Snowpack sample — Snodgrass Mountain, Crested Butte, Colorado (2/4/25, 12:06 PM MST)
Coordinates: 38.923, -106.968
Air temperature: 35 °F
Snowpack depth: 80 cm
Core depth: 20 cm
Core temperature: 33.8 °F
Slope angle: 14°, slope face: 78°
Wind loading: low
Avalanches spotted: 0
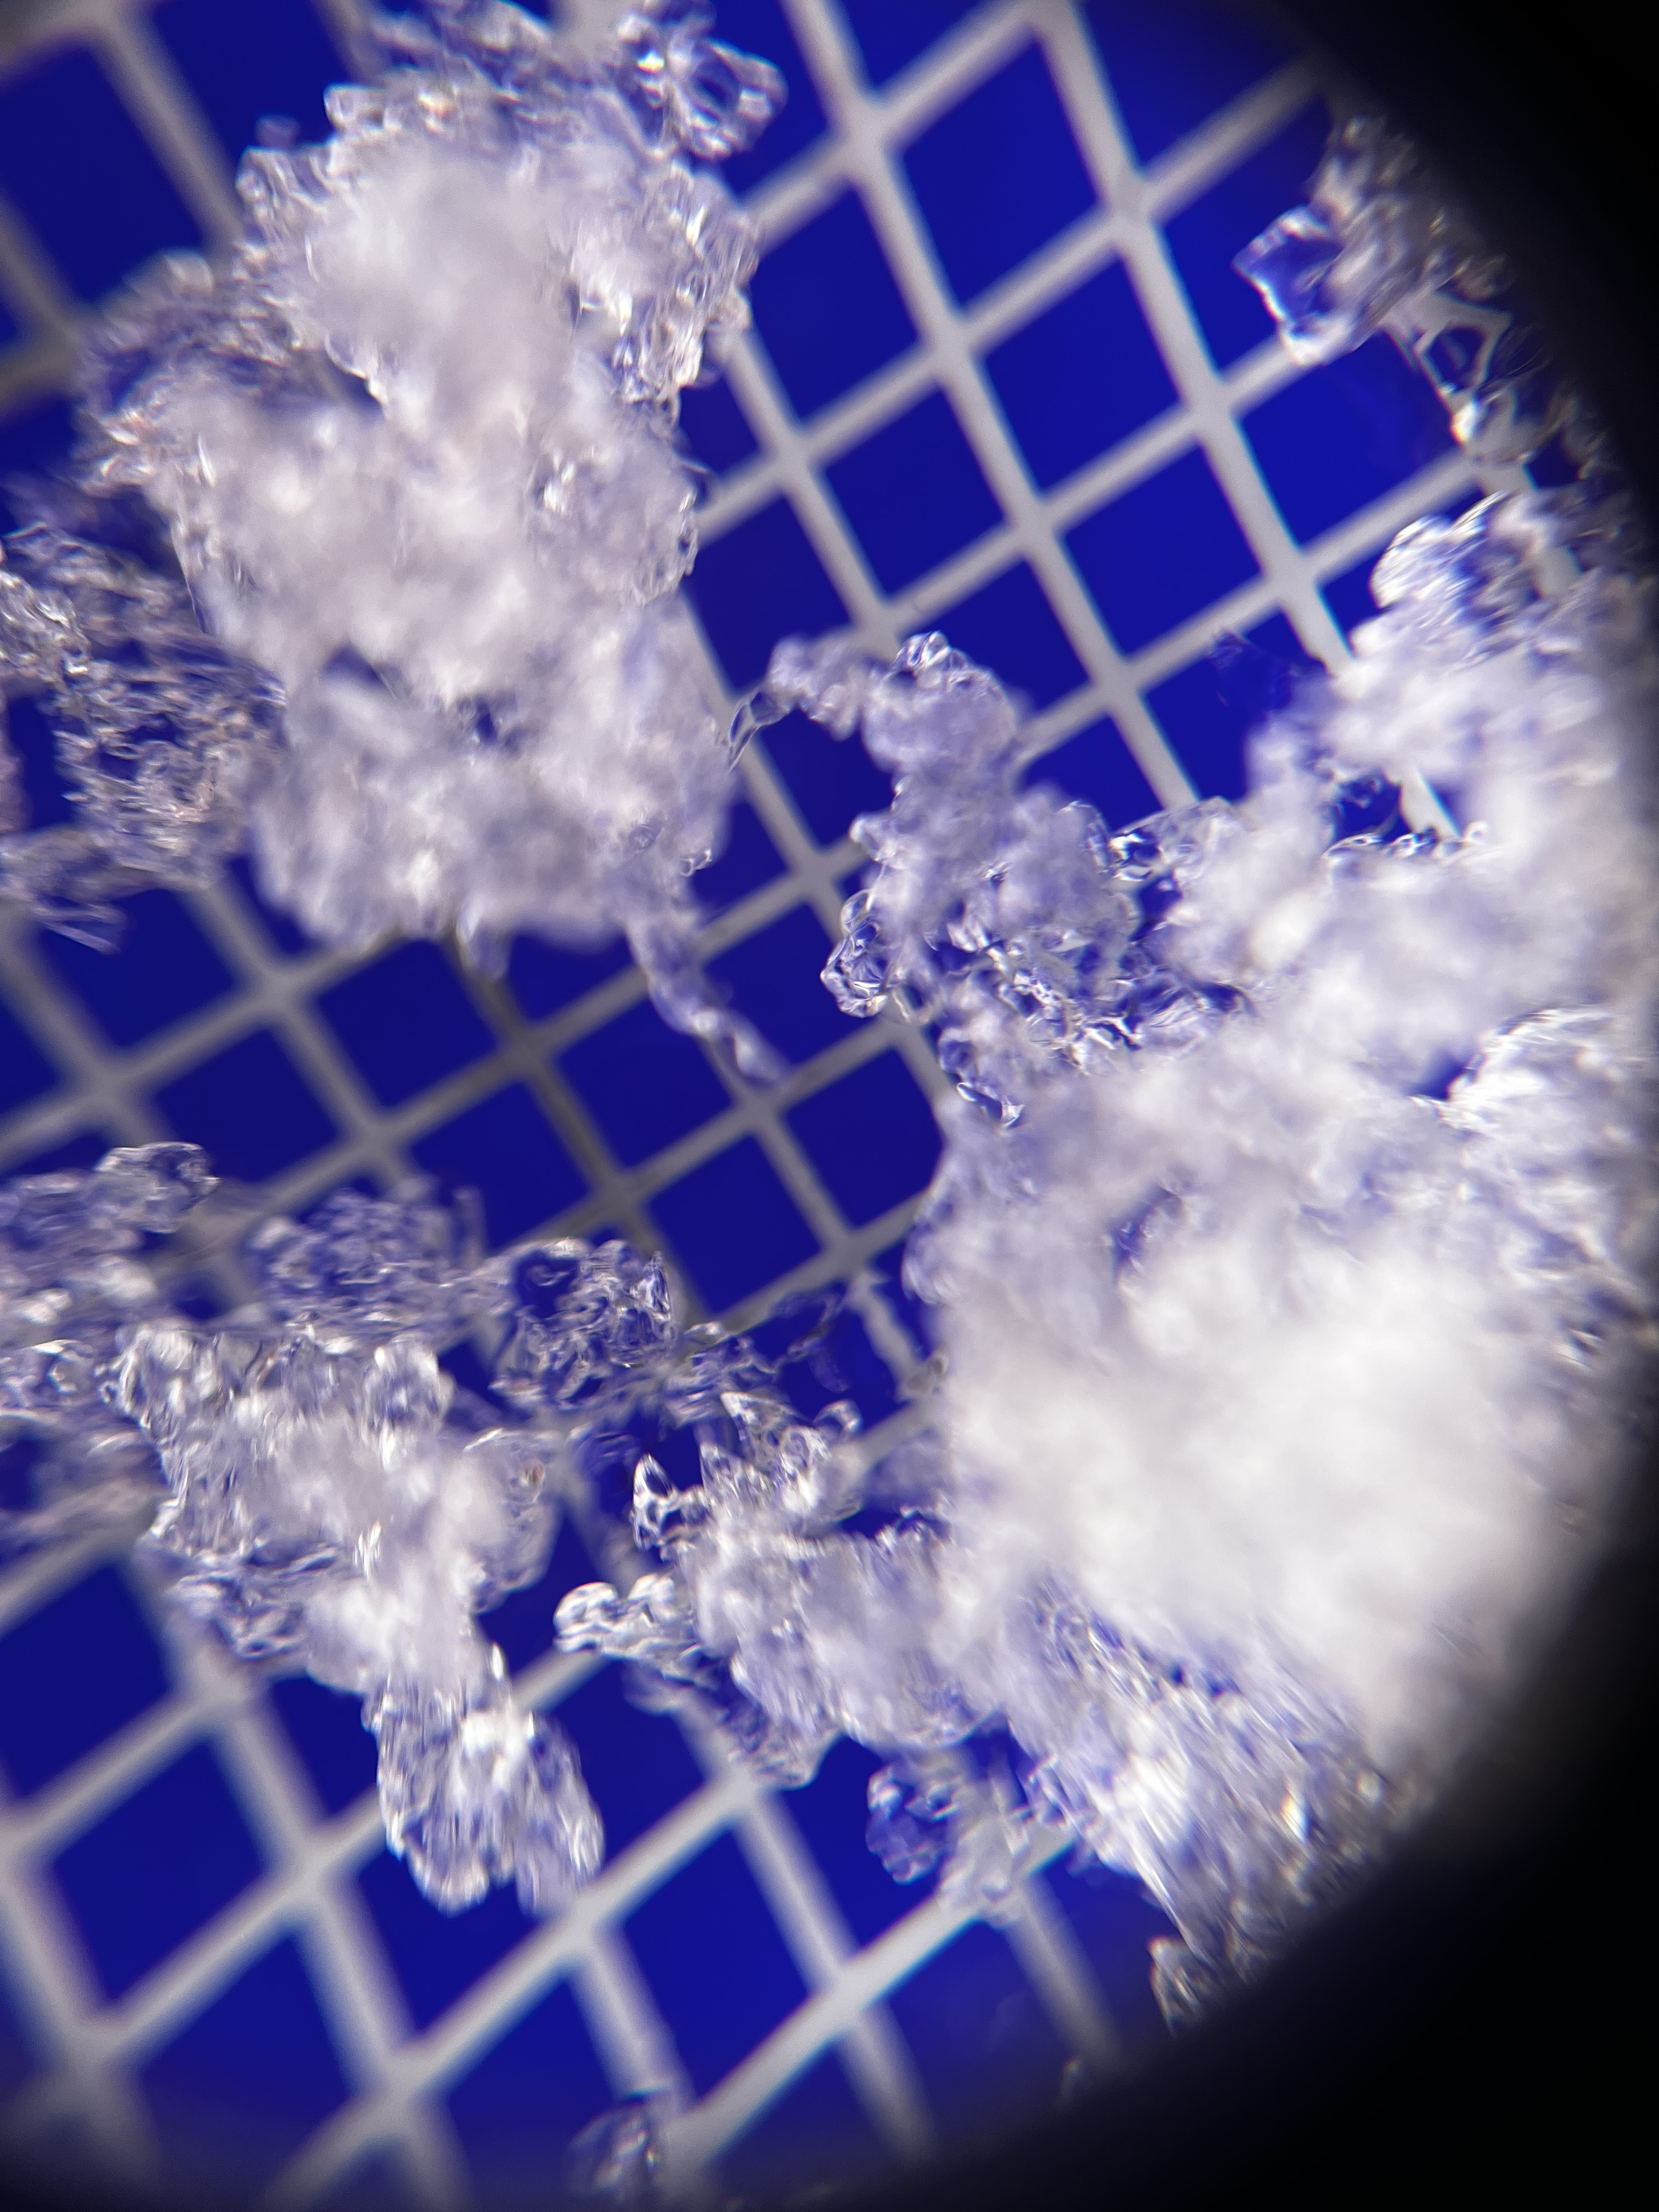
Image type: magnified_profile
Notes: No avalanches nearby, unusually warm weather for the last month reported by residents, Collected 25 yards from treeline